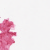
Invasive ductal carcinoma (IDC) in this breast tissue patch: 0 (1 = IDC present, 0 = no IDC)